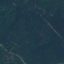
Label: Forest